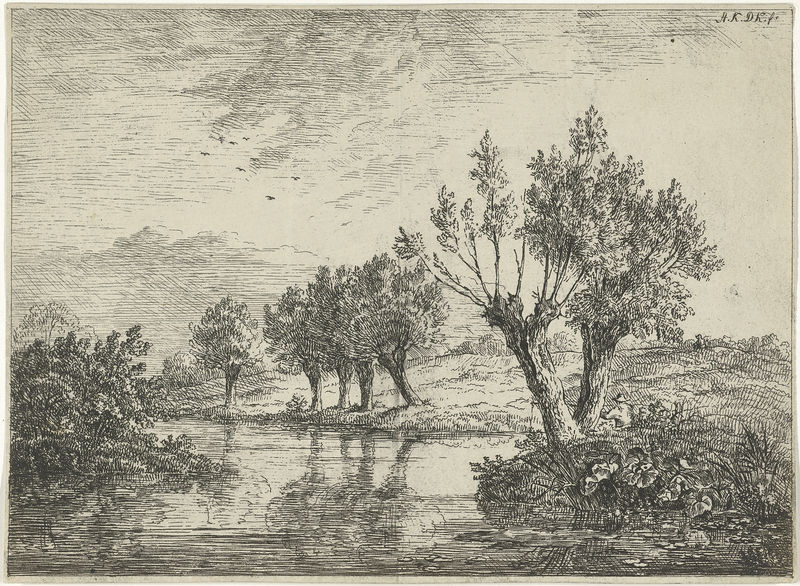
Titel: Gezicht op een rivierlandschap
Künstler: Arie Ketting de Koningh
Standort: Amsterdam
Institution: Rijksmuseum
Schlagwörter: men, white, black, gray, grey, old, painting, flowers, reflection, fern, classic, cloud, clouds, man, sky, tree, hill, hills, lake, landscape, mountain, mountains, nature, water, reflections, trees, grass, river, stream, bushes, drawing, bird, sketch, birds, flying, scene, outside, art, pencil, pond, branches, calm, leaf, fishing, swamp, tan, trunks, air, hil, charcol, fine art, akdr